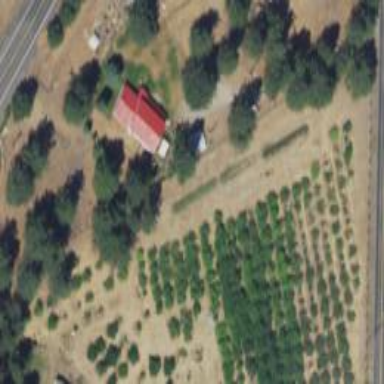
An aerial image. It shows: Orchard.